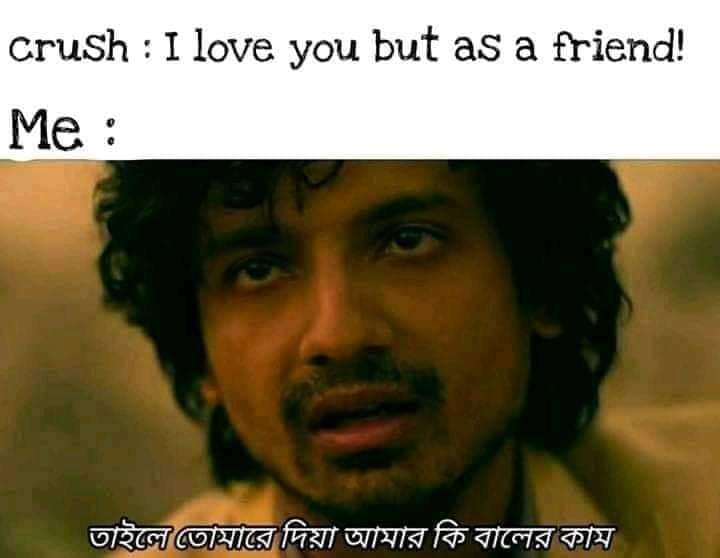
Caption: crush :  I love you but as a friend    Me: তাইলে তোমারে দিয়া আমার কি বালের কাম
Label: hate